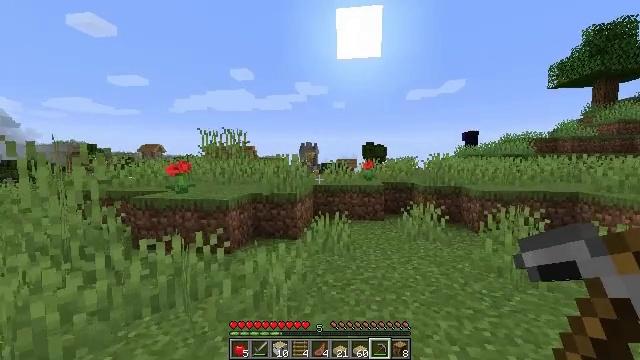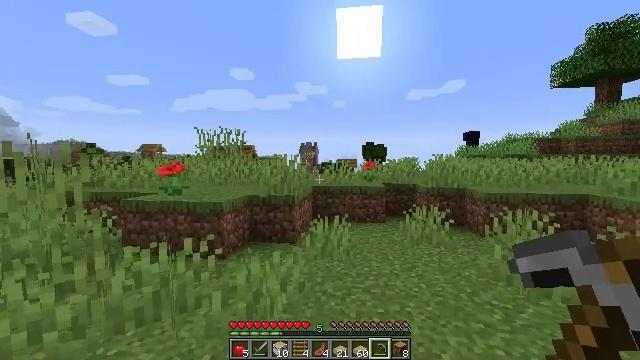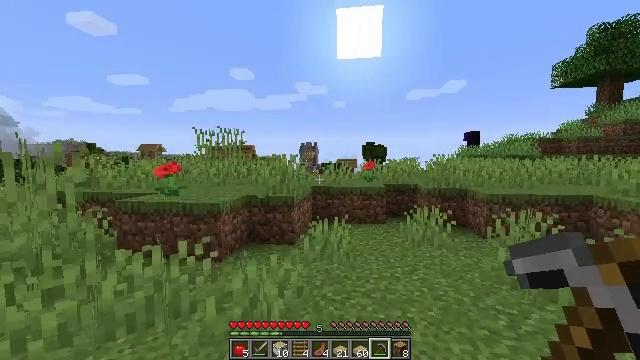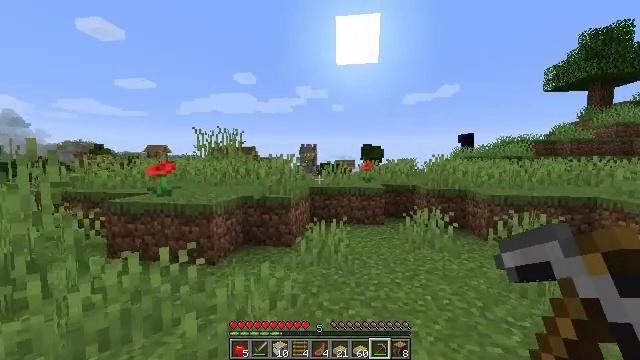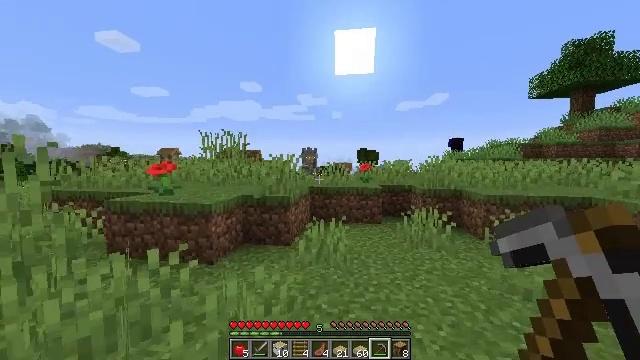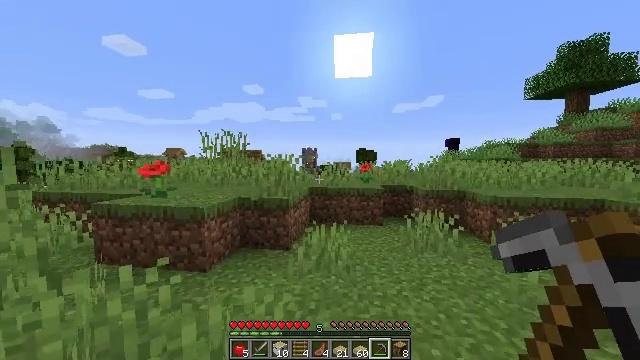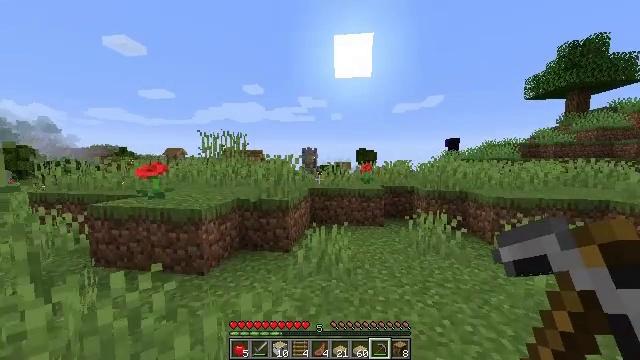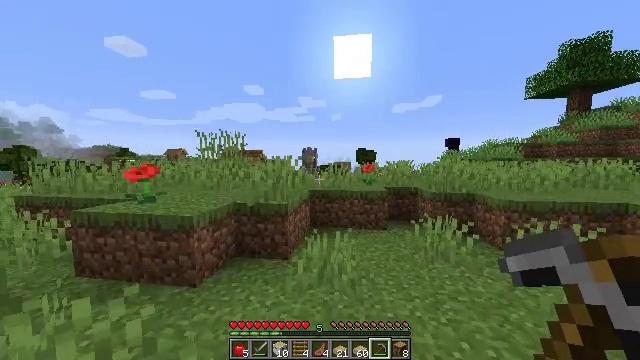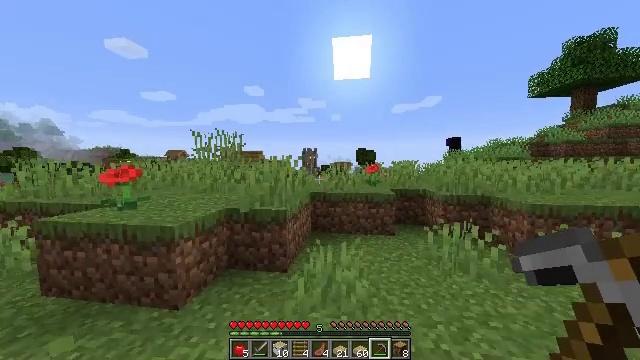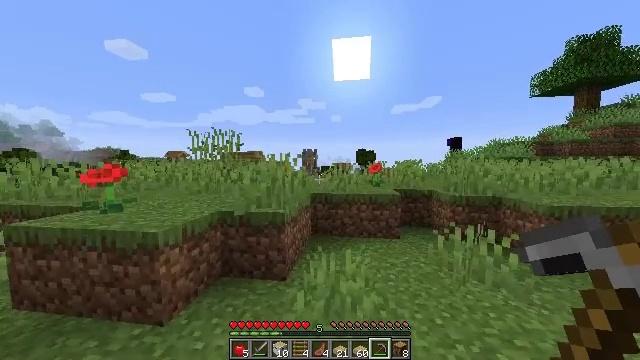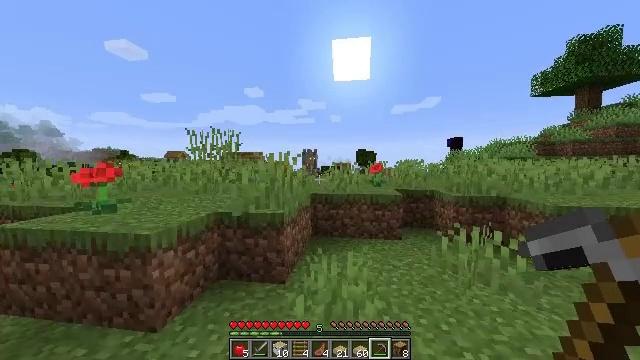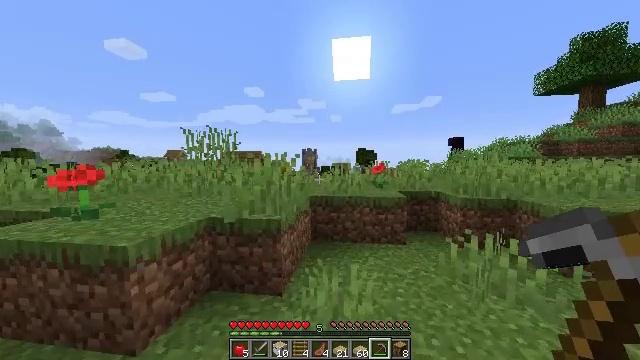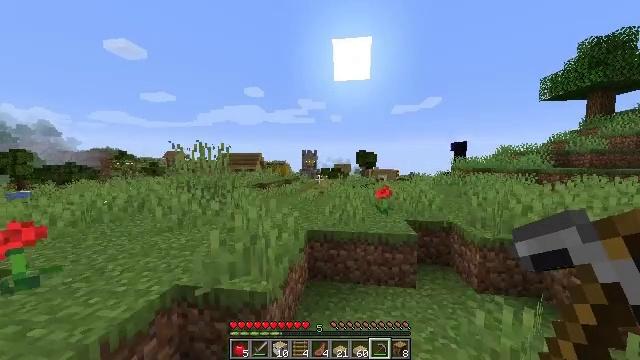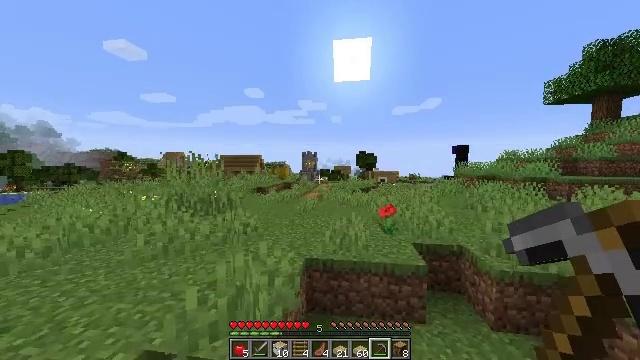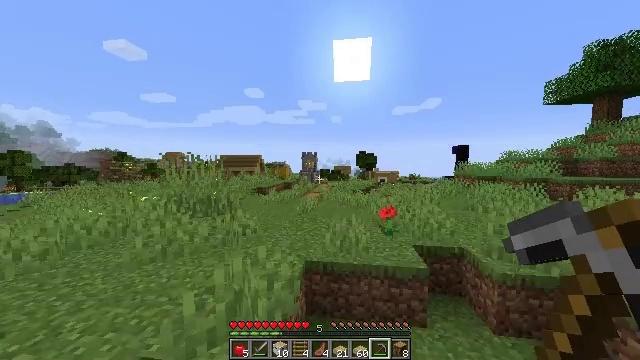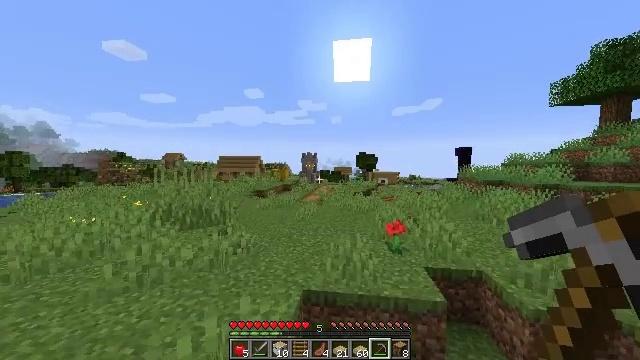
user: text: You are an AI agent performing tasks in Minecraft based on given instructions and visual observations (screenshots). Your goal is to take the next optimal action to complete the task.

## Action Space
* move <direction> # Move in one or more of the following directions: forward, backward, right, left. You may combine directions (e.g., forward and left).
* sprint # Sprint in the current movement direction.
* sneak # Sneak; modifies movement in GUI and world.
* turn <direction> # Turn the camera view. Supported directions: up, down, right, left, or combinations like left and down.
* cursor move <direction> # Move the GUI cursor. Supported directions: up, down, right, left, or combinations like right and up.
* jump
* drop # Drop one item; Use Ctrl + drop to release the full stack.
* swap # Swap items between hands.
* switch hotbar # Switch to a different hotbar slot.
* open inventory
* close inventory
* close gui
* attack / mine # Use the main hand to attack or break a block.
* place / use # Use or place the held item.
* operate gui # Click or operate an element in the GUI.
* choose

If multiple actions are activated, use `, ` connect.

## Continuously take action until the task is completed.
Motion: motion action
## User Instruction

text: Use the crafting table to make a birch door.
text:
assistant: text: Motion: move forward
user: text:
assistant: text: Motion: move forward, sprint
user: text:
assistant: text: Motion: move forward, sprint
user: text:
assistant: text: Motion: move forward, sprint
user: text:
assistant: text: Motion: move forward, sprint
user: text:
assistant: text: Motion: move forward, sprint
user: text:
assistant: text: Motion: move forward, sprint
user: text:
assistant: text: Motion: move forward, sprint
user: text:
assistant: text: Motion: move forward, sprint
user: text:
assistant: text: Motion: move forward, sprint
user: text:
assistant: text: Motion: move forward, sprint, jump
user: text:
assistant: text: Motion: move forward, sprint, jump
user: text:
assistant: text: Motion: move forward, sprint, jump
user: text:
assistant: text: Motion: move forward, sprint, jump
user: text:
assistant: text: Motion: move forward, sprint, jump
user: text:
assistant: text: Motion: move forward, sprint, jump
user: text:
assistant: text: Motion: move forward, sprint, jump
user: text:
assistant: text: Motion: move forward, sprint, jump
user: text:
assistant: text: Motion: move forward, sprint, jump
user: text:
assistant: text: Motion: move forward, sprint, jump
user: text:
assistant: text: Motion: move forward, sprint, jump
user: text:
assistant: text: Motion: move forward, sprint, jump
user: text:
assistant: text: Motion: move forward, sprint, jump
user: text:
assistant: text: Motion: move forward, sprint, jump
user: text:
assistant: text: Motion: move forward, sprint, jump
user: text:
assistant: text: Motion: move forward, sprint, jump
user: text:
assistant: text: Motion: move forward, sprint, jump
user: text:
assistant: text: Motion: move forward, sprint, jump
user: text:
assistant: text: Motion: move forward, sprint, jump
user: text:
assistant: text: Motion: move forward, sprint, jump